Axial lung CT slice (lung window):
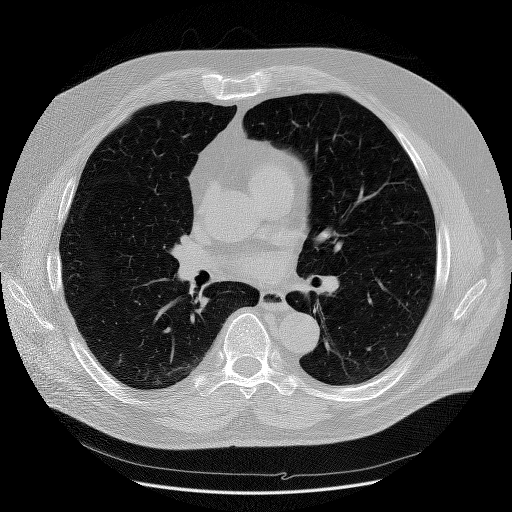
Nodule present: no